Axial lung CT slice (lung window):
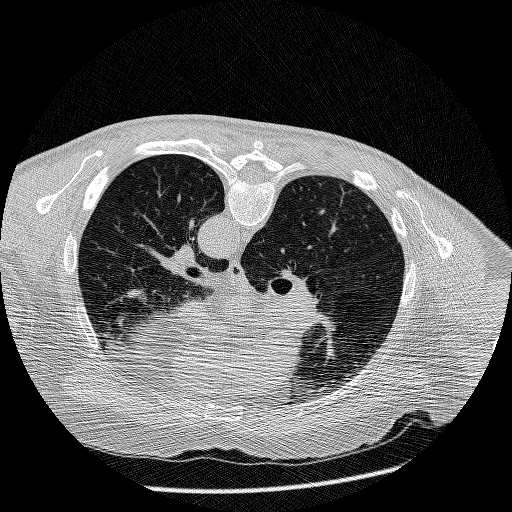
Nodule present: no